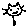
Label: cat